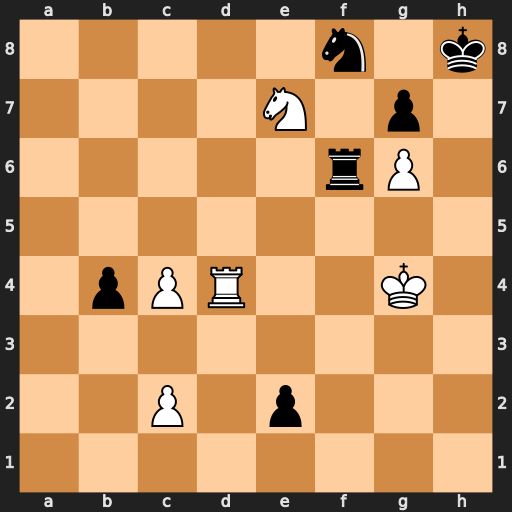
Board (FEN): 5n1k/4N1p1/5rP1/8/1pPR2K1/8/2P1p3/8
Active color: w
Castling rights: -
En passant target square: -
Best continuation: Rd5 Rxg6+ Nxg6+ Nxg6 Rd8+ Kh7 Re8